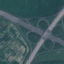
Label: Highway